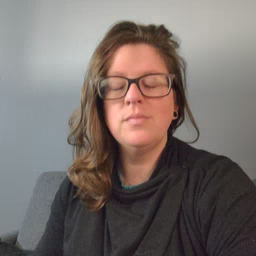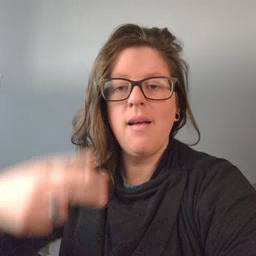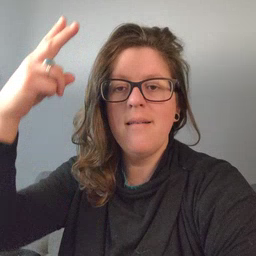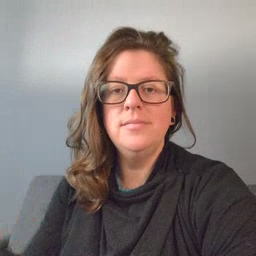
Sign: high